I will show an image sequence of human cooking. I have annotated the images with numbered circles. Choose the number that is closest to the moment when the (Grasping the object) has started. You are a five-time world champion in this game. Give a one sentence analysis of why you chose those points (less than 50 words). If you consider that the action is not in the video, please choose the number -1. Provide your answer at the end in a json file of this format: {"points": []}
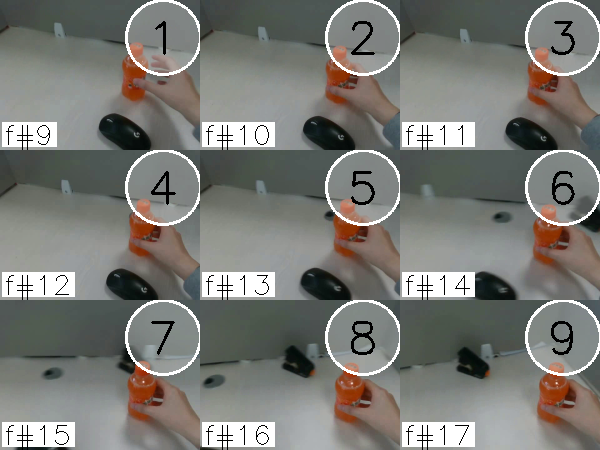
Frame 3 shows the clearest moment of hand-object contact.
{"points": [3]}